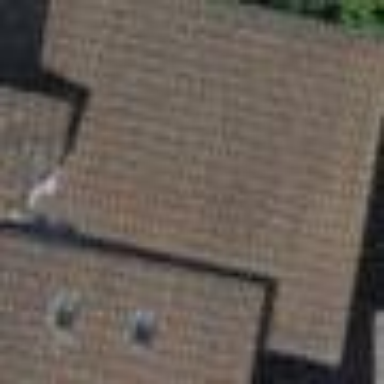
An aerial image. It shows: View of roof of building.